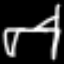
Label: bed